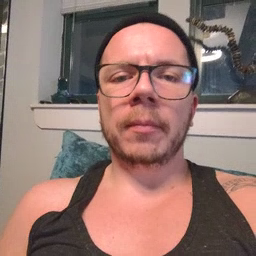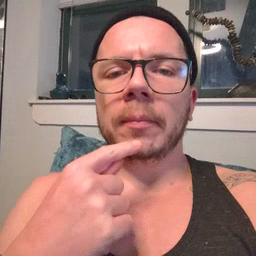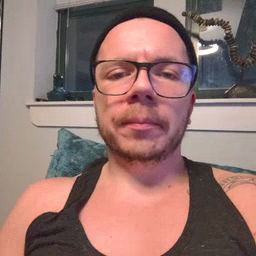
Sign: say